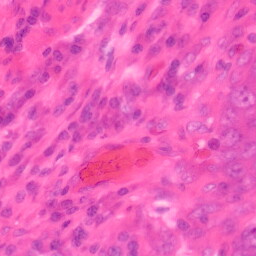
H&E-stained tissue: Colon